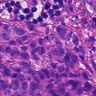
Metastatic tissue present: yes